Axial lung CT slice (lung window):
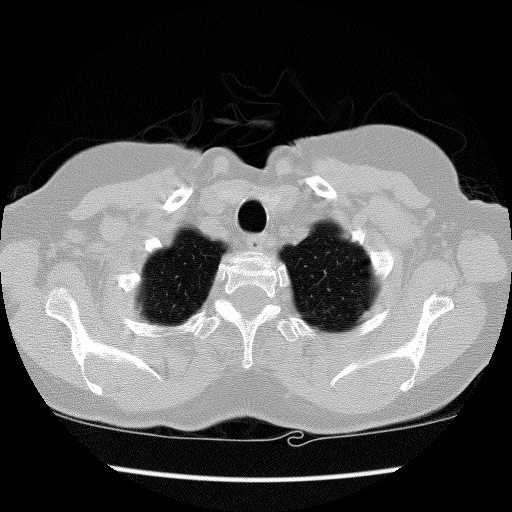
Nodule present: no